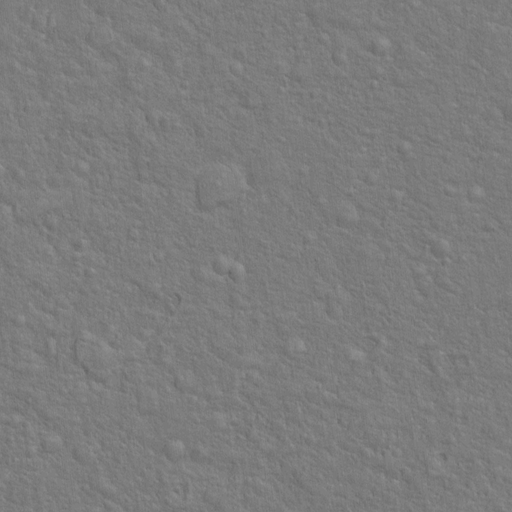
Classes present: Background